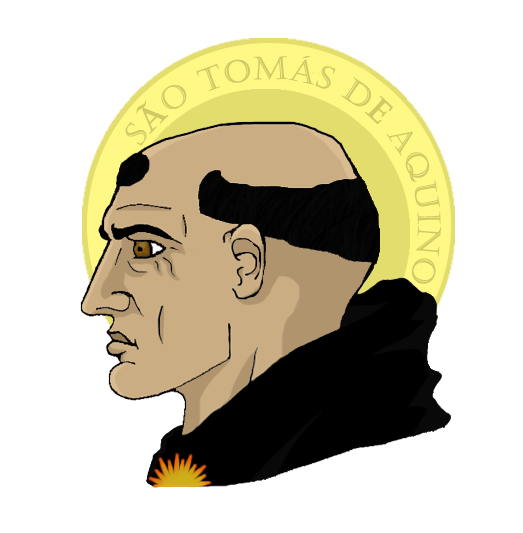
Label: 4_Yes_Chad